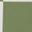
Piece: xx